Question: So I am learning to use Ajax in my mvc application. I am trying to get my login to work without having to change the page as my login form will be within the navbar with many other ajax forms. I could really use some help as I am not sure how to bind it to the loginmodel either because it never hits my controller. Thanks in advance for any tips you have.

View
'''
<section id ="loginForm">
@using (Ajax.BeginForm("Login", "Account",
new AjaxOptions
{
InsertionMode = InsertionMode.Replace,
HttpMethod = "POST",
LoadingElementId = "ajax-loader",
UpdateTargetId = "loginSection",
}, new { @class = "form-horizontal" }))
{
@Html.ValidationSummary(true, "", new { @class = "text-danger" })
<div class="form-group">
@Html.LabelFor(m => m.Email, new { @class = "col-sm-3 control-label" })
<div class="col-sm-9">
@Html.TextBoxFor(m => m.Email, new { @class = "input-sm form-control" })
@Html.ValidationMessageFor(m => m.Email, "", new { @class = "text-danger" })
</div>
</div>
<div class="form-group">
@Html.LabelFor(m => m.Password, new { @class = "col-sm-3 control-label" })
<div class="col-sm-9">
@Html.PasswordFor(m => m.Password, new { @class = "input-sm form-control" })
@Html.ValidationMessageFor(m => m.Password, "", new { @class = "text-danger" })
</div>
</div>
<div class="form-group">
<div class="col-md-offset-2 col-md-10">
<div class="checkbox pull-right">
@Html.CheckBoxFor(m => m.RememberMe)
@Html.LabelFor(m => m.RememberMe)
</div>
</div>
</div>
<div class="form-group">
<div class="col-sm-offset-3 col-sm-9">
<button class="btn btn-default pull-right" type="submit"><i class="fa fa-unlock-alt"></i> Sign in</button>
<i id="ajax-loader" class="fa fa-spinner fa-pulse" style="display:none"></i>
</div>
</div>
}
</section>
'''
Controller
'''
//AccountController
[HttpPost]
[AllowAnonymous]
public async Task<ActionResult> Login(LoginViewModel model)
{
if (!ModelState.IsValid)
{
return View(model);
}
var result = await SignInManager.PasswordSignInAsync(model.Email, model.Password, model.RememberMe, shouldLockout: false);
switch (result)
{
case SignInStatus.Success:
return View("Lockout");
case SignInStatus.LockedOut:
return View("Lockout");
case SignInStatus.RequiresVerification:
return View("Lockout");
case SignInStatus.Failure:
default:
ModelState.AddModelError("", "Invalid login attempt.");
return View(model);
}
}
'''
Model
'''
public class LoginViewModel
{
[Required]
[Display(Name = "Email")]
[EmailAddress]
public string Email { get; set; }
[Required]
[DataType(DataType.Password)]
[Display(Name = "Password")]
public string Password { get; set; }
[Display(Name = "Remember me?")]
public bool RememberMe { get; set; }
}
'''
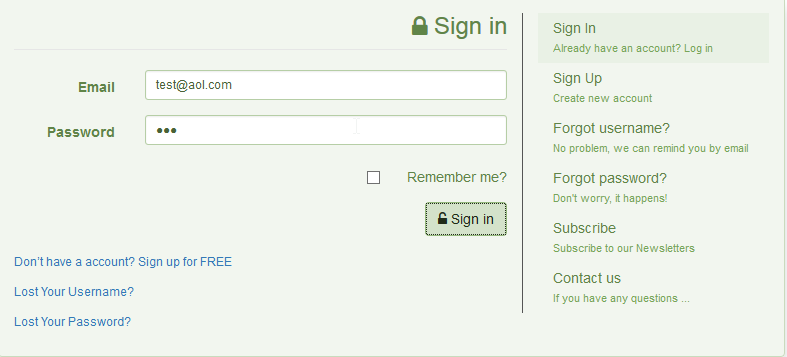
Answer: So I was able to solve my problem by noticing my post was actually going to Home/Login instead of Account/login even though i gave the string "Account" to ajax. the following fixed my issue.
'''
new {controller="Account"},
'''
instead of
'''
"Account"
'''
within
'''
@using (Ajax.BeginForm("Login", "Account",
new AjaxOptions
{
InsertionMode = InsertionMode.Replace,
HttpMethod = "POST",
LoadingElementId = "ajax-loader",
UpdateTargetId = "loginSection",
}, new { @class = "form-horizontal" }))
{
...
}
'''